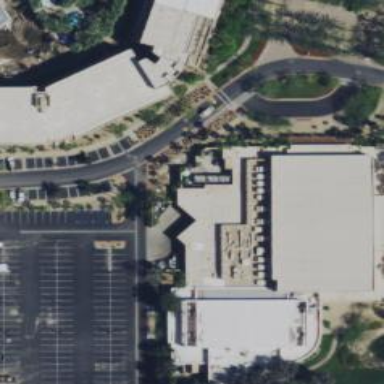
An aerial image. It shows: Conference centre building.